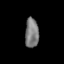
Tissue: lung
Cell type: T cells
Senescence score: 0.2027
Nuclear area (px): 390
Mean DAPI intensity: 124.697